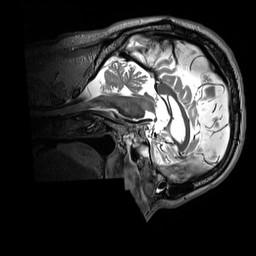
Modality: T2w
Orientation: sagittal
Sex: male
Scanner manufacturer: siemens
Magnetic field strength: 3 T
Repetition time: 3.2 s
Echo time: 0.409 s